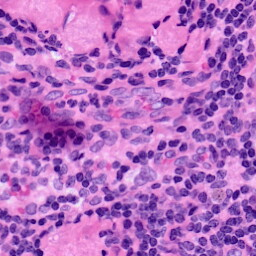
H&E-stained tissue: LymphNode